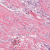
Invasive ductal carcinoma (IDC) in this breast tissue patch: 0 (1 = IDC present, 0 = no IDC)